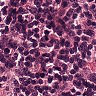
Metastatic tissue present: no